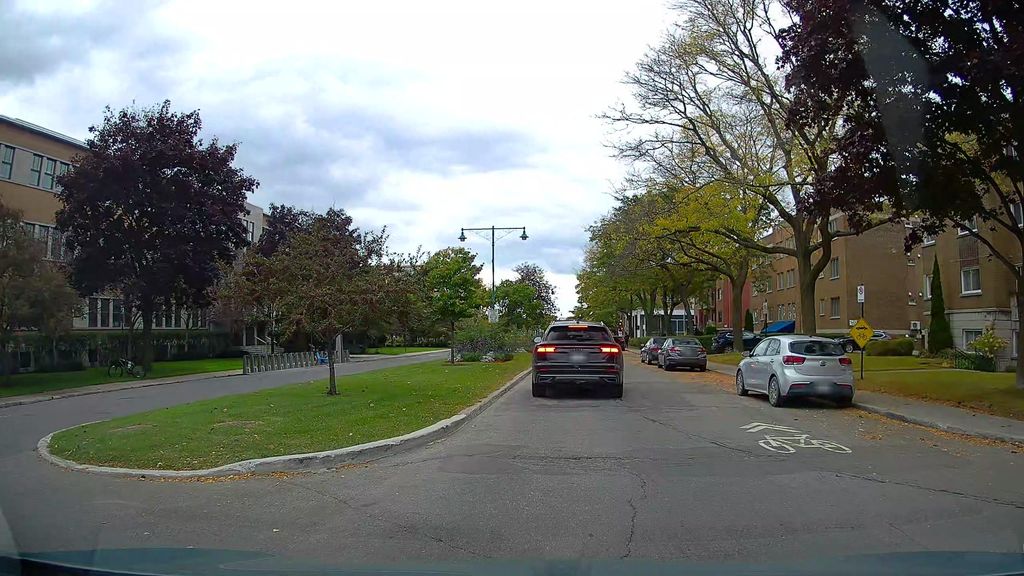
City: montreal